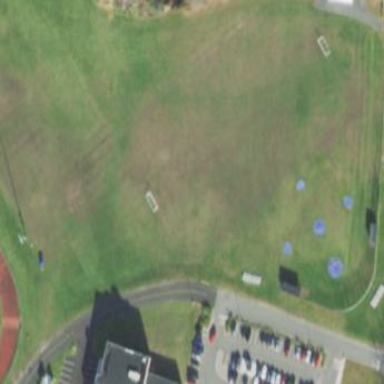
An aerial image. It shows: Soccer pitch for leisure land activities.